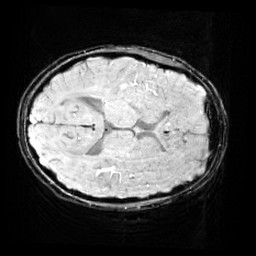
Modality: SWI
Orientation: axial
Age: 12
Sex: male
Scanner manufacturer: siemens
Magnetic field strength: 3 T
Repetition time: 0.027 s
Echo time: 0.02 s